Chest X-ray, PA view. Patient: 39 years old, sex F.
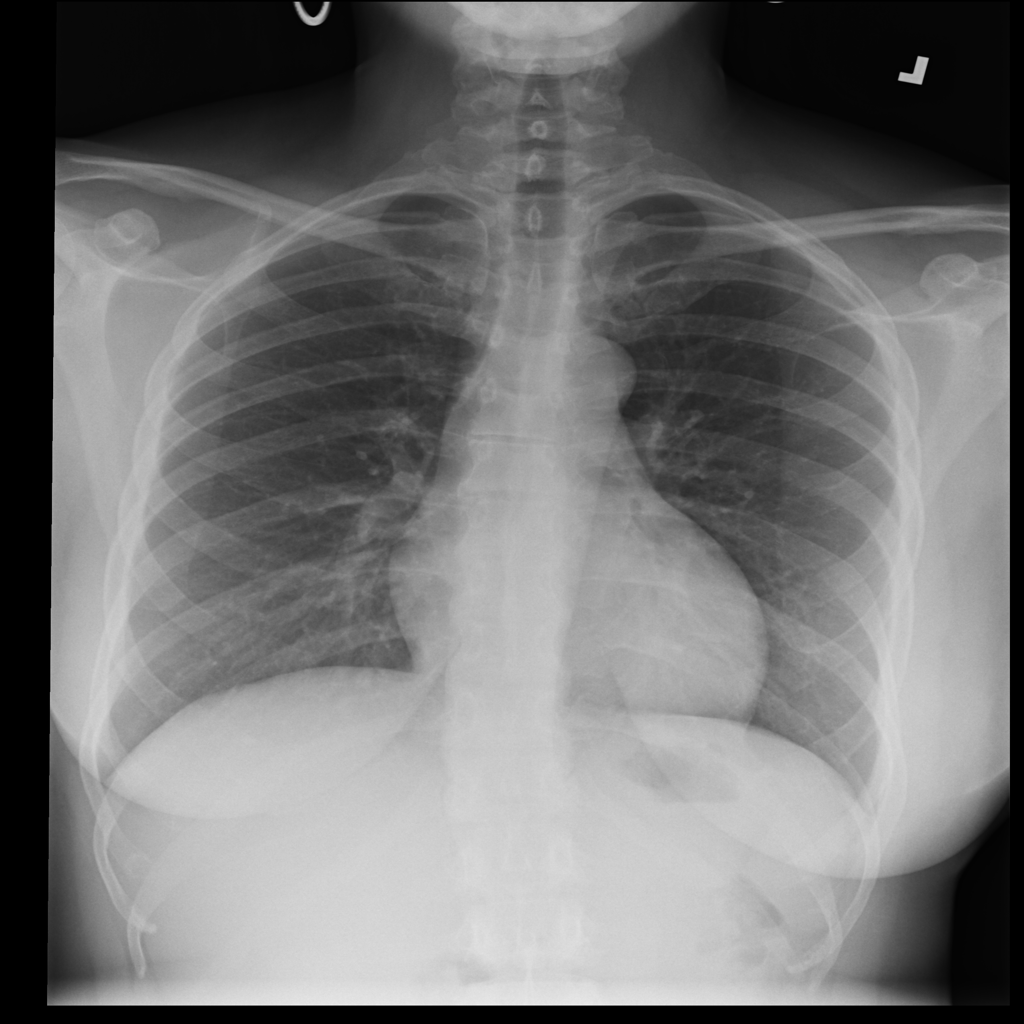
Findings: No Finding